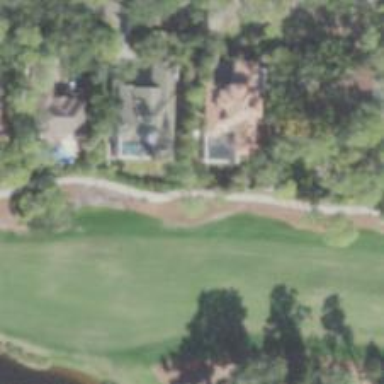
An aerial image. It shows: Service road used as golf cart path.